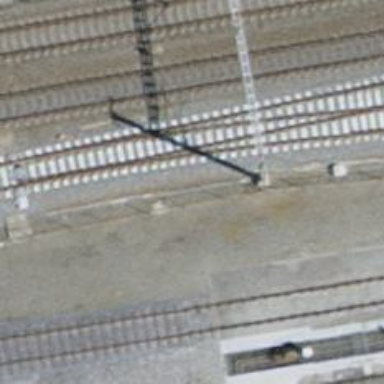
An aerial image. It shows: Railway switch with the turnout side on the right.